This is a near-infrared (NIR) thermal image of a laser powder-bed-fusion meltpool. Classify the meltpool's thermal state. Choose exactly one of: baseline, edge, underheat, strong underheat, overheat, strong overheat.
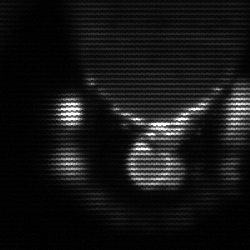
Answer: baseline